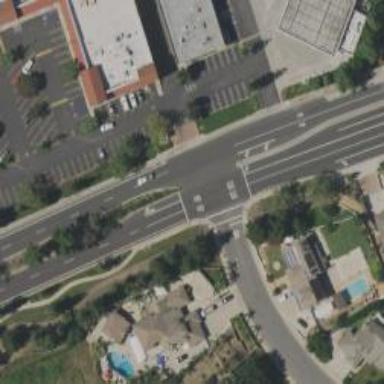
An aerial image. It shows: Marked crossing on asphalt footway.